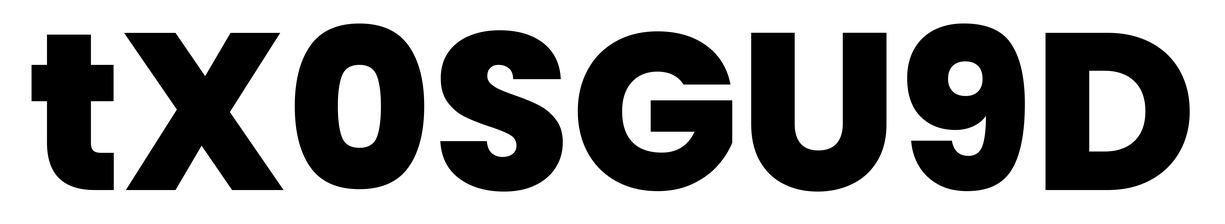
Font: Poppins-ExtraBold